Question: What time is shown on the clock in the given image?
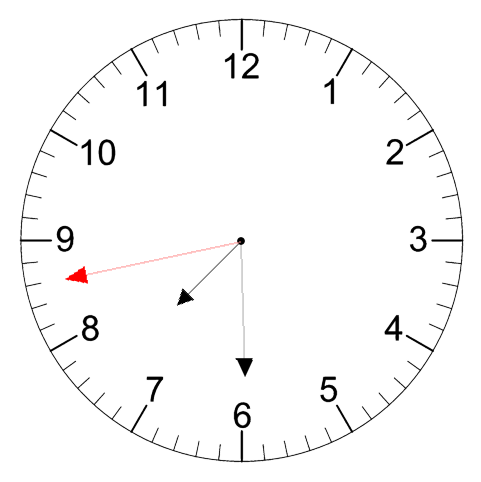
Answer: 07:29:43